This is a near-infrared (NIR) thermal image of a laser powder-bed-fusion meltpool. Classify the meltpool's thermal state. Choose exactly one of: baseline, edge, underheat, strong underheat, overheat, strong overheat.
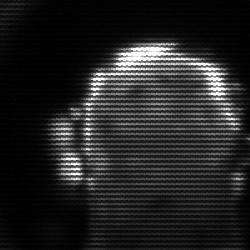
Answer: baseline